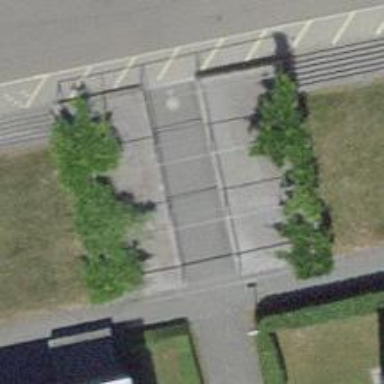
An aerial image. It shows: Cobblestone footway.